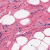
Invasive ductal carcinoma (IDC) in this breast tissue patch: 0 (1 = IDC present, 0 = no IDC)